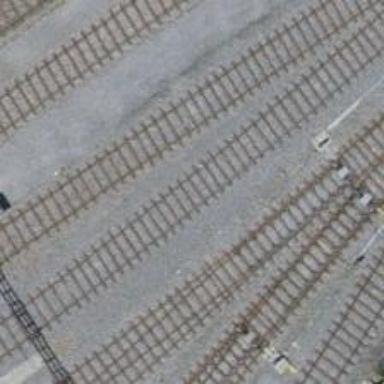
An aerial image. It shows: Rail yard with electrified rails and single track.